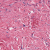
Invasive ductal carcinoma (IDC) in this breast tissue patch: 0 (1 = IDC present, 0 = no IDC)